Field crop: maize
Growth stage: 2
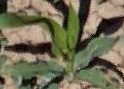
Species: maize